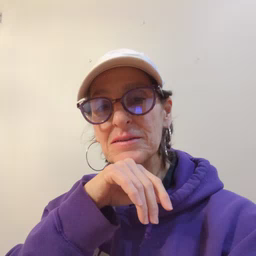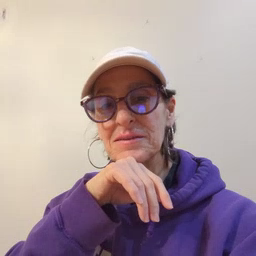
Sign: that